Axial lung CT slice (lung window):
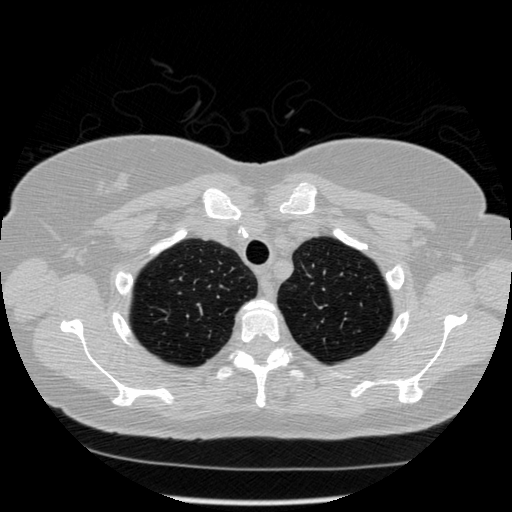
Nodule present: no